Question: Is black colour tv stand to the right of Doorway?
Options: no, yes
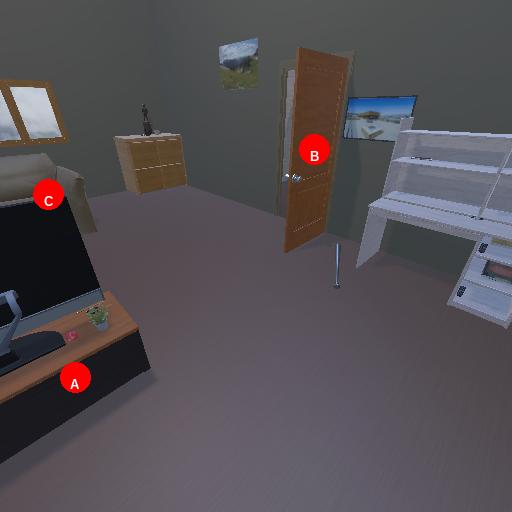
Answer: no